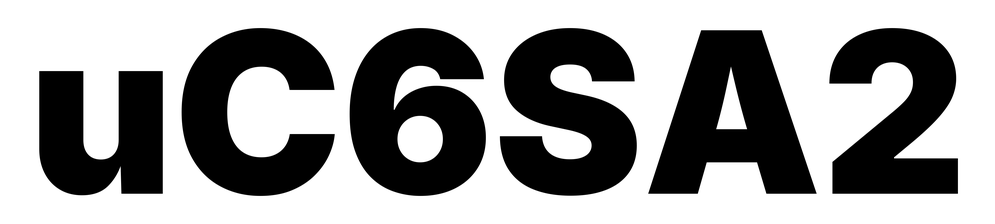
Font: Inter_Black